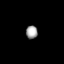
Tissue: lung
Cell type: Endothelial cells
Senescence score: 0.6019
Nuclear area (px): 148
Mean DAPI intensity: 163.331